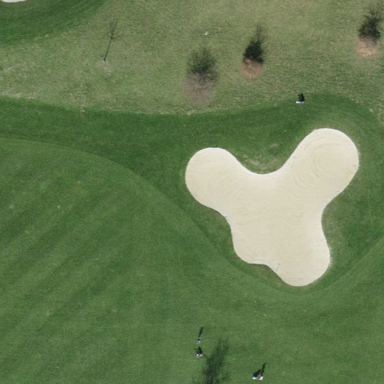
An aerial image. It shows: Golf bunker filled with natural sand.